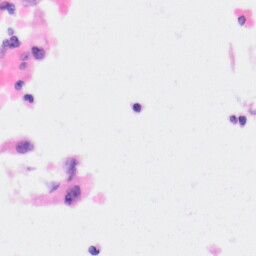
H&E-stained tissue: Kidney